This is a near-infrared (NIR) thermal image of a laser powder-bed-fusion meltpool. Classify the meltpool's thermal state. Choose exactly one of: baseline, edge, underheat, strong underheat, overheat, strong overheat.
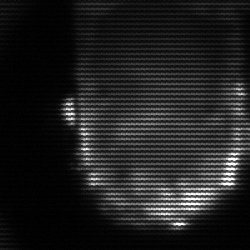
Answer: baseline